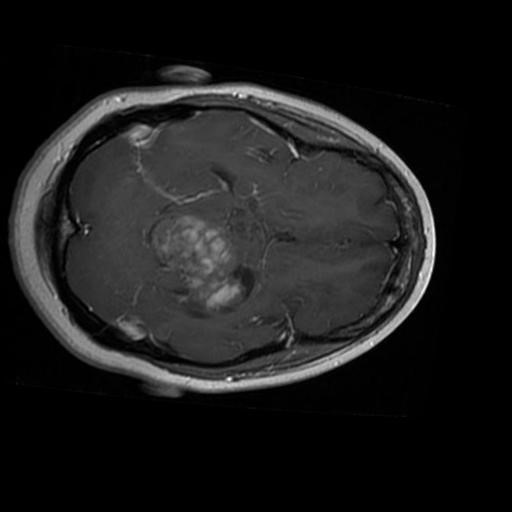
Label: brain_glioma